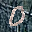
Label: 0